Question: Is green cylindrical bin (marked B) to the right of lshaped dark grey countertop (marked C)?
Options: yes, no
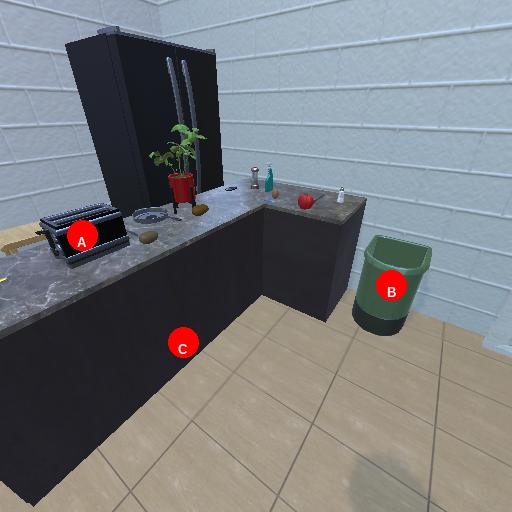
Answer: yes